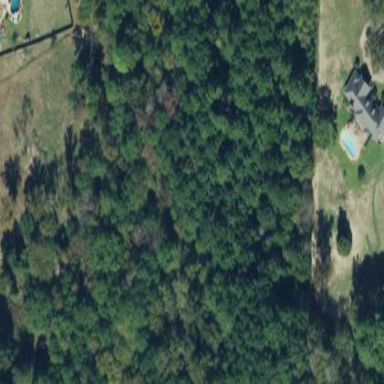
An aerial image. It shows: Evergreen needle-leaved woodland.